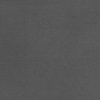
Label: dusty